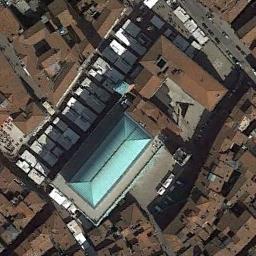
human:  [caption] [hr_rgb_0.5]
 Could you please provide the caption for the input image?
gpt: A church with a brown and cyan roof .

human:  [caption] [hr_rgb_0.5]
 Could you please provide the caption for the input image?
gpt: There is a blue church surrounded by many red buildings .

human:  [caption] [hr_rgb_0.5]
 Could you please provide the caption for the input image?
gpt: The church with a green sloping roof is surrounded by other buildings .

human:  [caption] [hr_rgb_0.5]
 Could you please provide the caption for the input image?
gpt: This is a church  It is a rectangular building .

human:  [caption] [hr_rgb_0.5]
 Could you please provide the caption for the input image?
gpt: There are many buildings near the church .